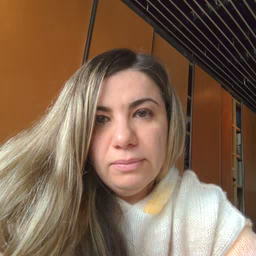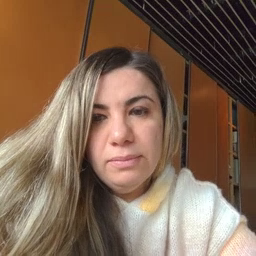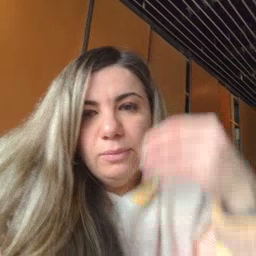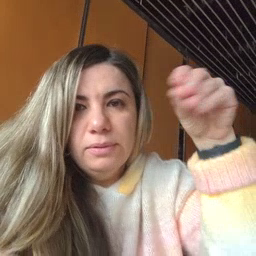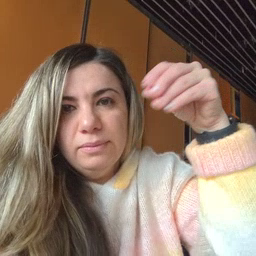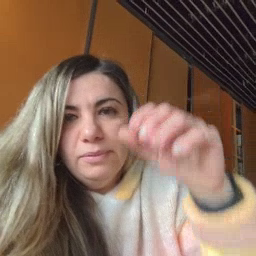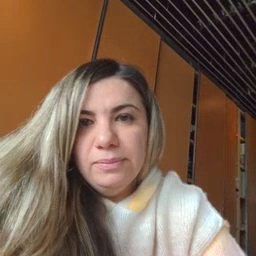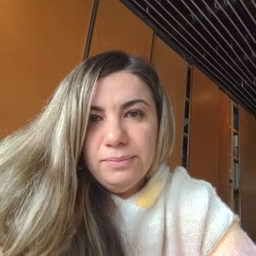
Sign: store